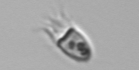
Label: Balanion